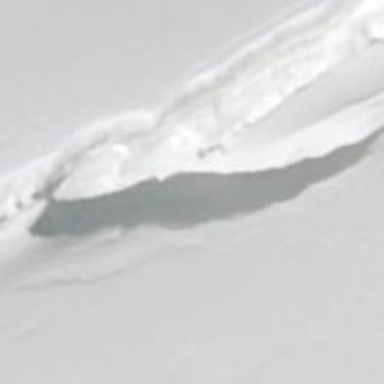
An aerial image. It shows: Crevasse in the natural environment.